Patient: sex M, age 58
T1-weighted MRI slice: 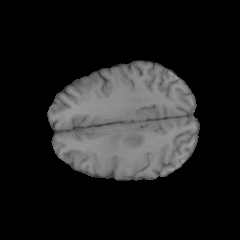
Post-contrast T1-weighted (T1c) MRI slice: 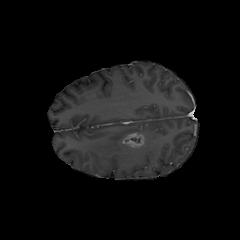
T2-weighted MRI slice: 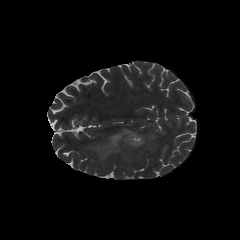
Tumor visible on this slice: yes
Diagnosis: Glioblastoma, IDH-wildtype
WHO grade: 4